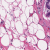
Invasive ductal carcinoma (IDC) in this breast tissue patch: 0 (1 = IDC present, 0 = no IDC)